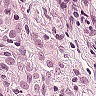
Metastatic tissue present: yes